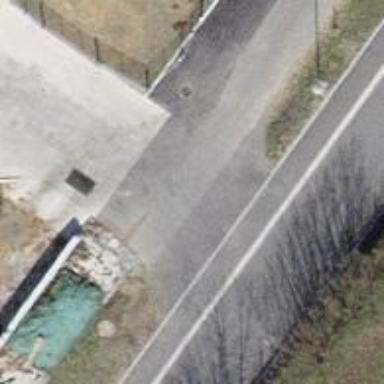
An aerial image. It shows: Driveway.